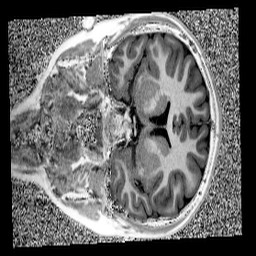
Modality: UNIT1
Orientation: coronal
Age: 11
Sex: male
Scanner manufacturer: siemens
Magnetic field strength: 3 T
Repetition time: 4 s
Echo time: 0.00299 s